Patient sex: F
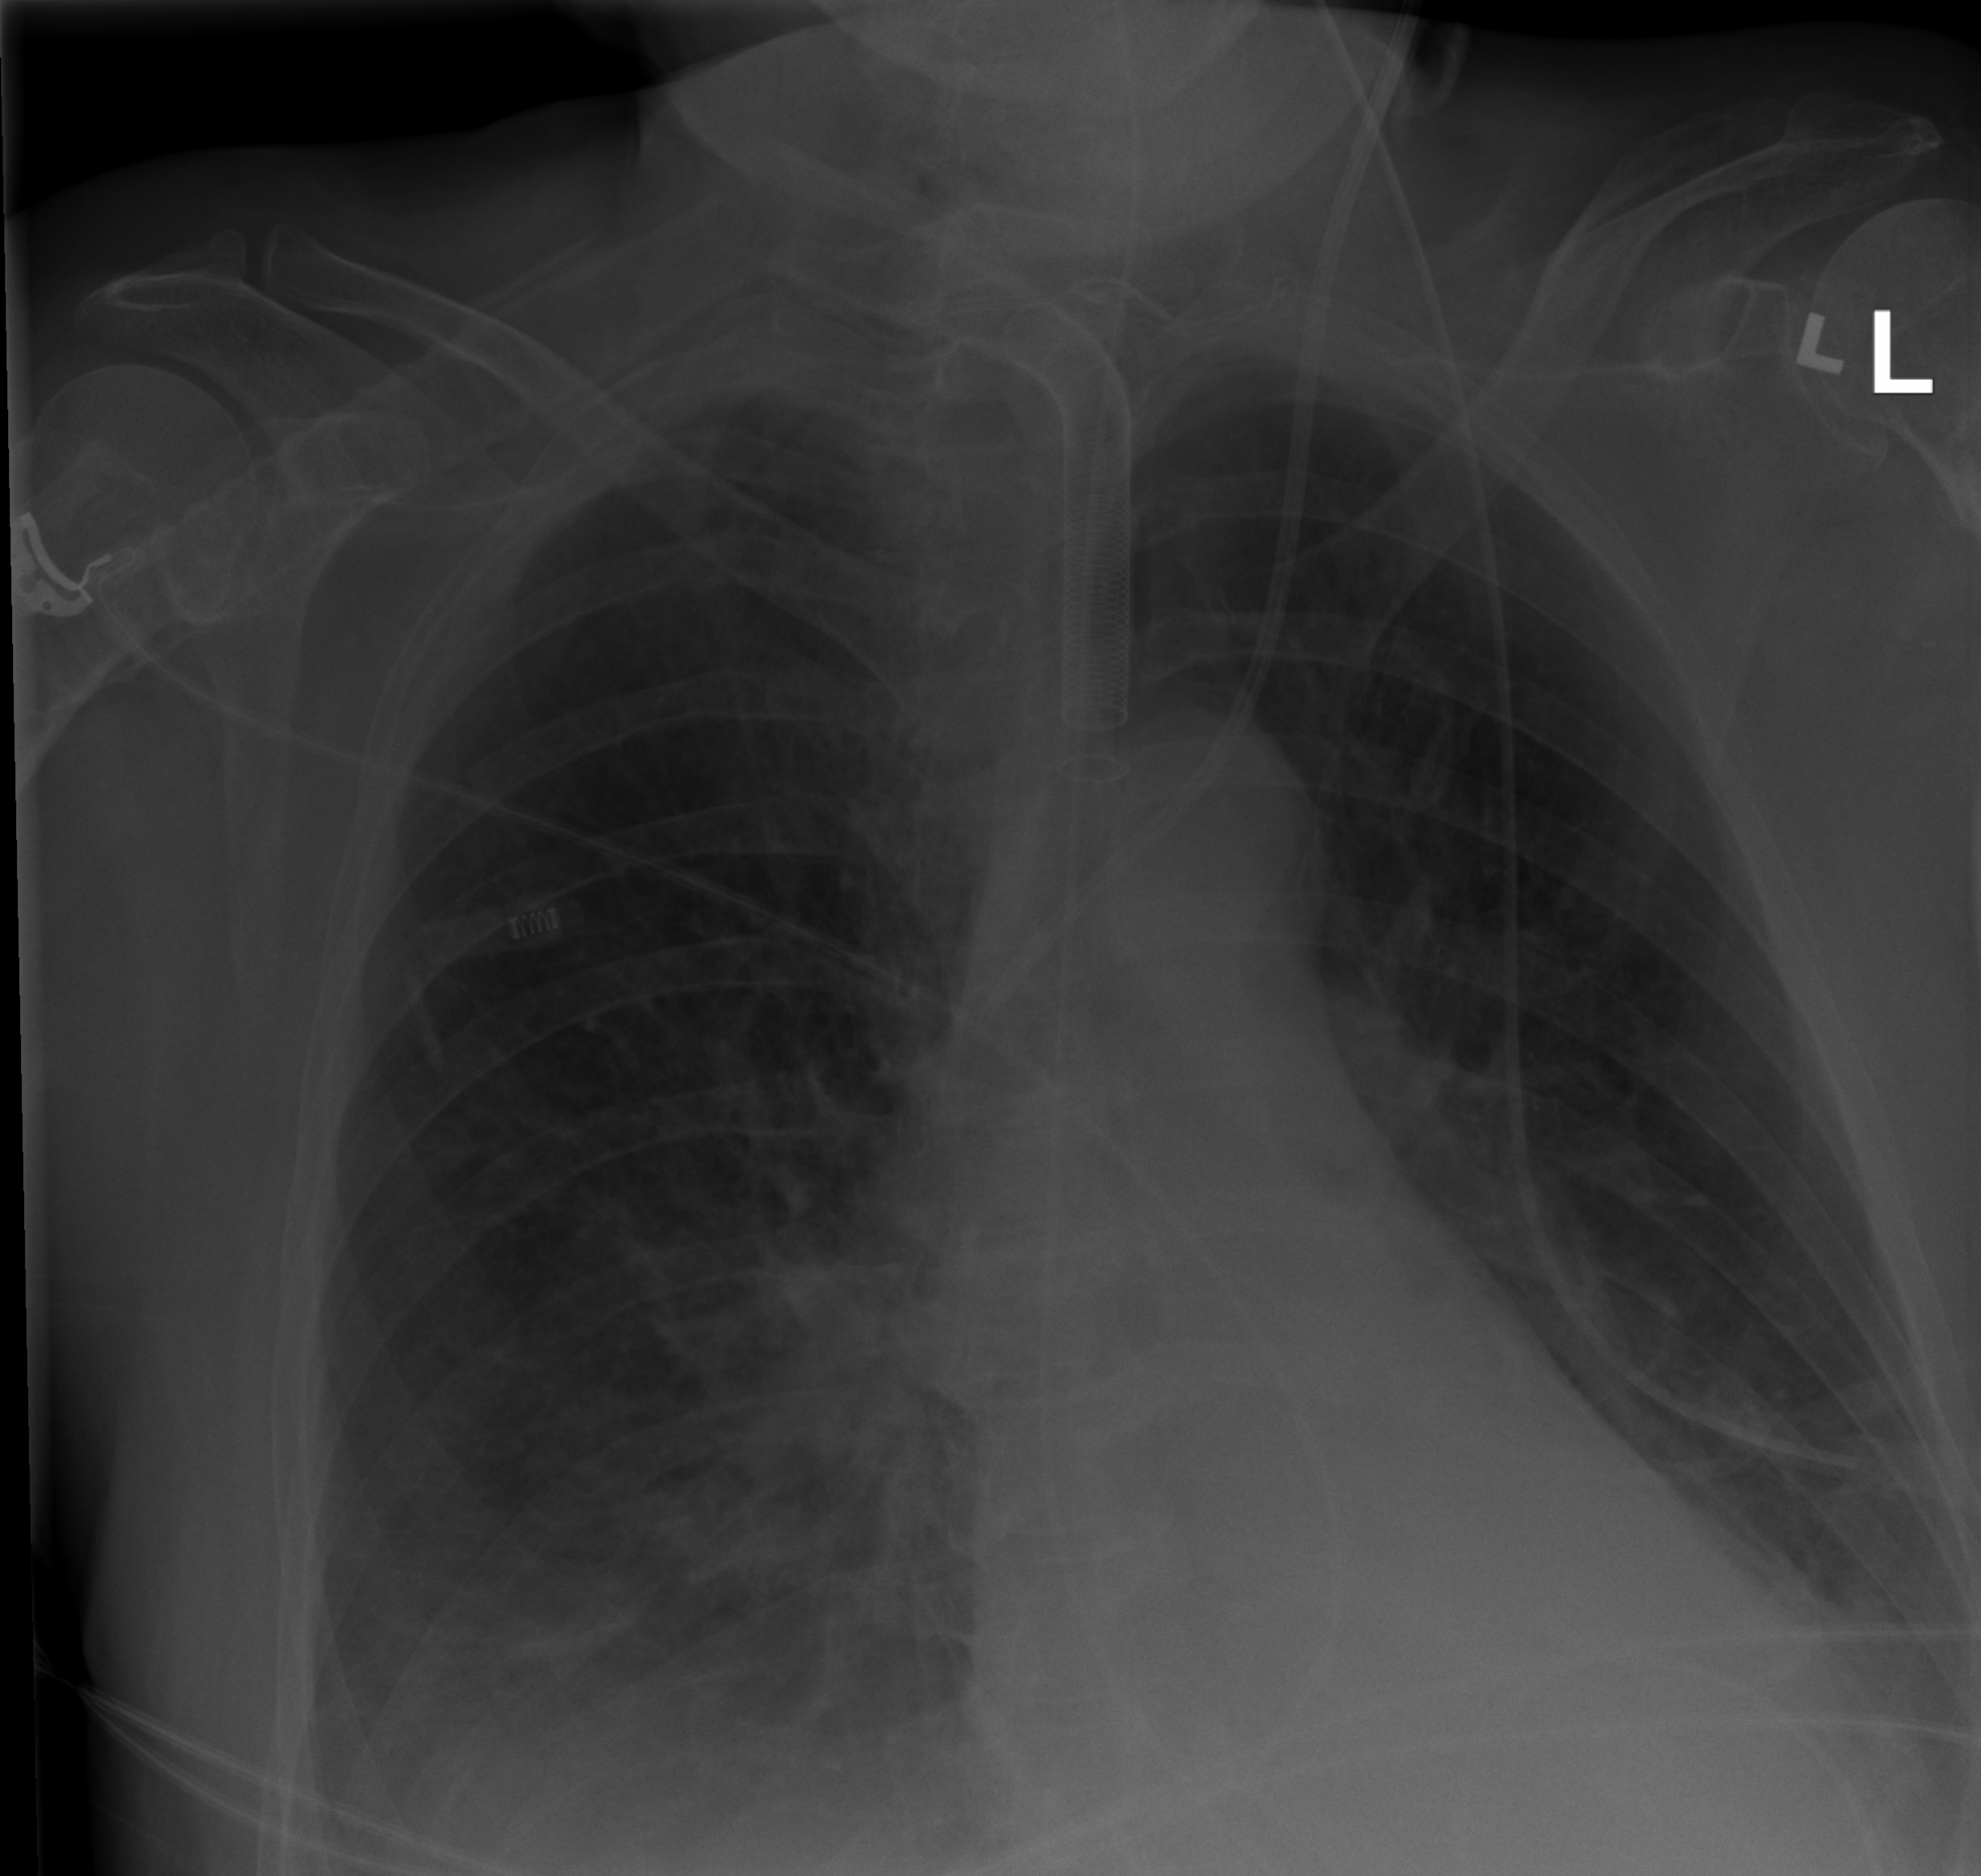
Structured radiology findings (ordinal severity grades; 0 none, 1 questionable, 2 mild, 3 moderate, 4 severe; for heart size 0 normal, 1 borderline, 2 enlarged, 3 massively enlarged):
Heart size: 0
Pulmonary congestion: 0
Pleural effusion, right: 2
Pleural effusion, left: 2
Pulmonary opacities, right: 0
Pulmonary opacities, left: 0
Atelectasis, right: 2
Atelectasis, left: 2